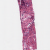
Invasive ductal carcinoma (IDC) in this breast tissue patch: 0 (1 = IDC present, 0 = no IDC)